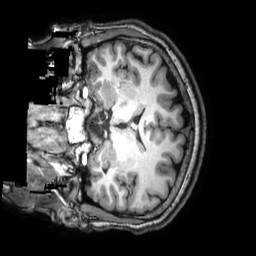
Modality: T1w
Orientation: coronal
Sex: male
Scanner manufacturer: philips
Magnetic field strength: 3 T
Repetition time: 0.008193 s
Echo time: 0.00375 s